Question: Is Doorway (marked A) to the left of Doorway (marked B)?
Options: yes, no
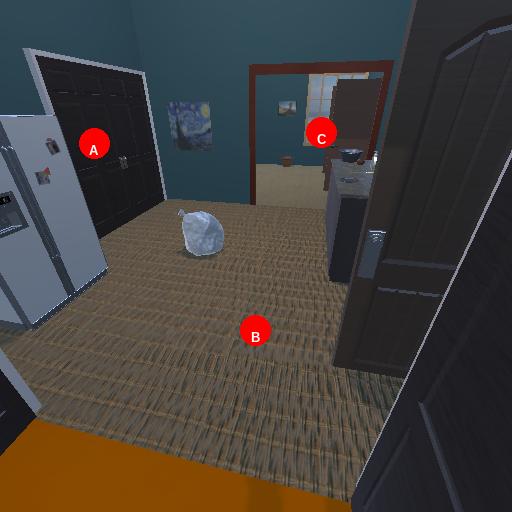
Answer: yes